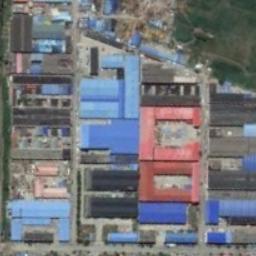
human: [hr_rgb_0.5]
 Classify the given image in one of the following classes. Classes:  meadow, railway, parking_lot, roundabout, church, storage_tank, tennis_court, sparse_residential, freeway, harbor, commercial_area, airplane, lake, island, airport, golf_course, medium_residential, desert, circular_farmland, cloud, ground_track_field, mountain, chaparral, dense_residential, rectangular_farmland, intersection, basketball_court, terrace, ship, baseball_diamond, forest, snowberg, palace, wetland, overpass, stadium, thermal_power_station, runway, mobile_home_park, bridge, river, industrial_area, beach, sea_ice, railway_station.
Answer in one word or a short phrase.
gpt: industrial_area